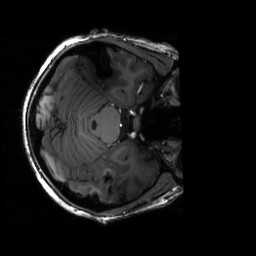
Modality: T1w
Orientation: axial
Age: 28
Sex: female
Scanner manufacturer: siemens
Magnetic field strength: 6.98 T
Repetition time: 3 s
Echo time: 0.00388 s